Question: When trying to publish the application I get this error.

Why Is That? help!
XCode version 6.1.1
base SDK 7.1
deployment target 4.3
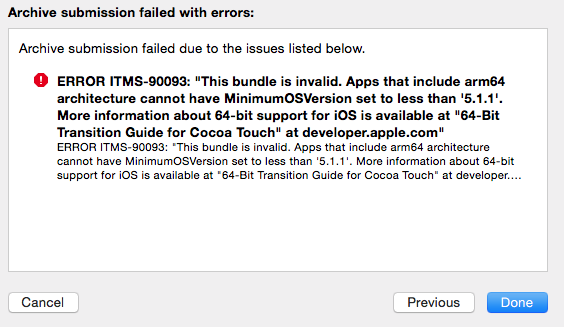
Answer: From the <URL> Apple referenced:
> Xcode 5.0.1 can build your app with both 32-bit and 64-bit binaries
included. This combined binary requires a minimum deployment target of
iOS 5.1.1 or later."
Assume that applies to the current Xcode version.